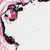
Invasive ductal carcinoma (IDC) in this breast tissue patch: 0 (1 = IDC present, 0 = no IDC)